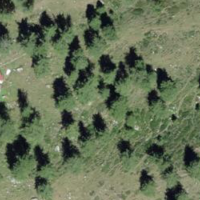
EUNIS habitat code: 41
Species observed at this site:
Vaccinium myrtillus